Question: So I have a 36px tall div with a form ('#refine_search') in it. The form only contains a 35px tall button ('#refine_search_button'). All is well until I add a span after the form with a font-size over 17px. At that point the button will be displayed 2 or 3 pixels down from the top of the div.

You can see it in action here:
<URL>
CSS:
'''
#bluenav {
width:1124px;
height:36px;
position:relative;
background:url(/g/internal_page_blue_nav_bg.jpg) repeat-x #afdeff;
}
#refine_search {
display:inline;
padding:0 0 0 110px;
margin:0;
}
#refine_search_button {
width:92px;
height:35px;
background:url(/g/refine_search_button.jpg) no-repeat;
border:0;
padding:0;
margin:0;
}
#refine_search_button:hover {
background:url(/g/refine_search_button_over.jpg) no-repeat;
}
.big_heading {
font-size:22px;
font-weight:bold;
}
'''
And the code looks like
'''
<div id="bluenav"><form action="refine_search.php" id="refine_search"><input type="submit" id="refine_search_button" name="submit" value="" /></form><span style="padding:0 10px 0 20px; font-size:22px">
</div>
'''
Does anyone know why 18px text would displace the preceding button in a 35px tall container?
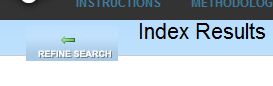
Answer: '''
#refine_search {
display:block;
float: left;
padding:0 0 0 110px;
margin:0;
}
'''